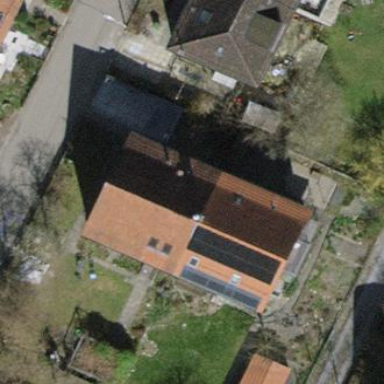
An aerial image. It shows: Simple and straightforward house.